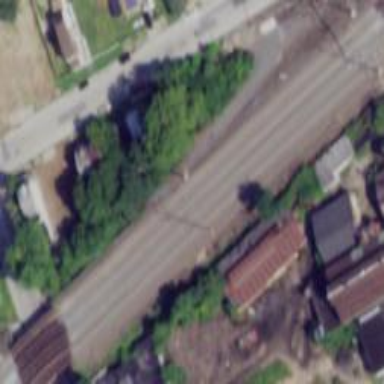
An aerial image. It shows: Railway with electrified contact lines.